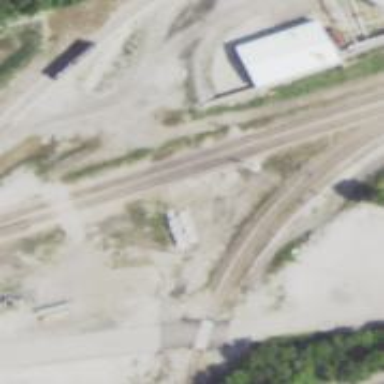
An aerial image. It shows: Abandoned railway.